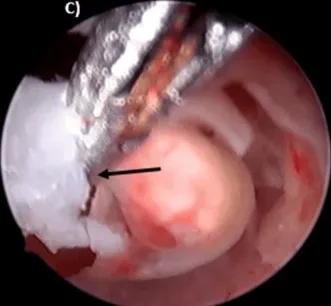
Intraoperative pictures during hysteroscopy. C) Separated g-sac being picked up.
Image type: endoscopy (arthroscopy)